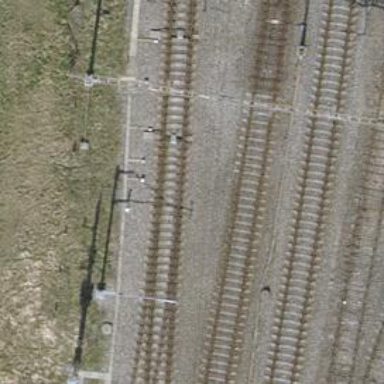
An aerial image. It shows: Railway switch.